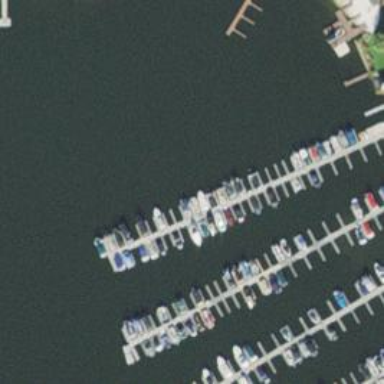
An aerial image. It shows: Man-made pier.